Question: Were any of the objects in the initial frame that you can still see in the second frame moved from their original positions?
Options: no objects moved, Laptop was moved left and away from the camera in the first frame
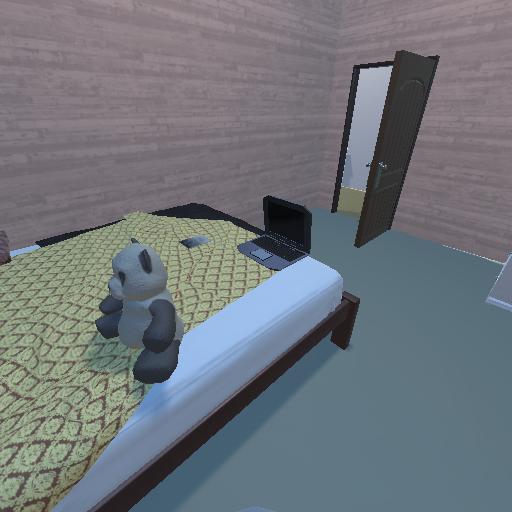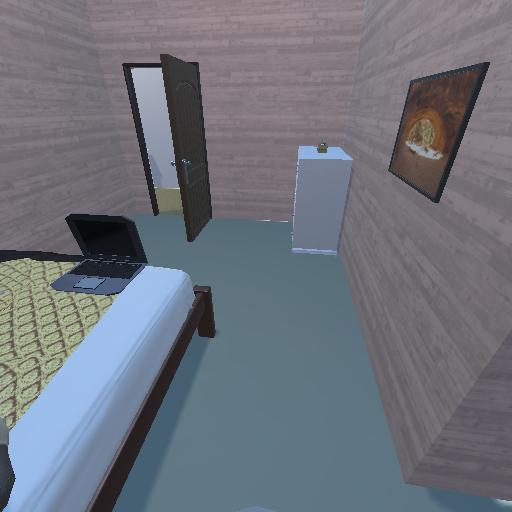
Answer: no objects moved